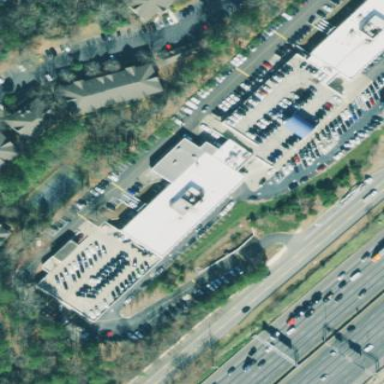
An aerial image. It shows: Office building.